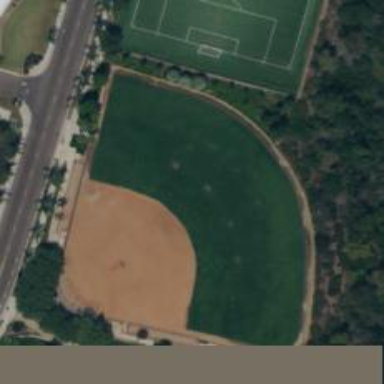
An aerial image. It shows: Grass pitch used for baseball.